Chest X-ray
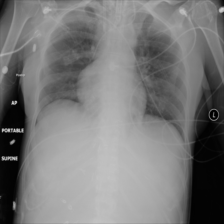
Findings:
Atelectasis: negative
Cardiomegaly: negative
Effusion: negative
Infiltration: positive
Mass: negative
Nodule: negative
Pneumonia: negative
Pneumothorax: negative
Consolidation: negative
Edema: negative
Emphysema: negative
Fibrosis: negative
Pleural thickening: negative
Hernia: negative